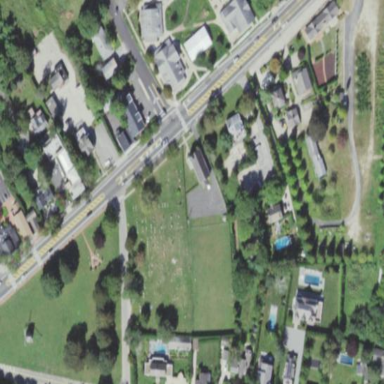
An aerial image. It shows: Cemetery.